Question: I am validating form. It correctly validates all the field but when I enter correct data in text fields then still it does not process the data and return 'everything wrong' whereas I want to it to return 'everything correct'
Here is my js code
'''
var url, container, form,
View = {
init: function () {
container = $('.container');
$(document).on('submit', '#form', View.findView);
},
loadViews: function (view, flag, e) {
e.preventDefault();
var search = $('.search');
if( flag ) {
if ( View.validation.emptyFieldsValidation() == true ) {
console.log('everything correct');
} else {
console.log('everything incorrect');
}
}
return false;
},
validation: {
emptyFieldsValidation: function () {
var inputs, field;
$('#form input').each(function (i, el) {
inputs = $(this);
if ( inputs.val() == '' ) {
inputs.css('border', '1px solid red');
return false;
} else {
inputs.css('border', '1px solid #ccc');
if (inputs.hasClass('from')) {
console.log('from');
if (View.validation.validateAddress(inputs.val())) {
console.log('from correct address');
return true;
}
else {
inputs.css('border', '1px solid red');
console.log('from incorrect address');
//return false;
}
}
if (inputs.hasClass('to')) {
console.log('to');
if (View.validation.validateAddress(inputs.val())) {
console.log('to correct address');
//return true;
}
else {
inputs.css('border', '1px solid red');
console.log('to incorrect address');
//return false;
}
}
if (inputs.hasClass('time')) {
if (View.validation.validateForNumber(inputs.val())) {
console.log('time correct');
//return true;
}
else {
inputs.css('border', '1px solid red');
console.log('time incorrect');
//return false;
}
}
}
});
return false;
},
validateAddress: function (val) {
var streetregex = /^[\w+\s]+\d+,\s*[\s\w]+$/;
if (streetregex.test(val)) return true;
else return false;
},
validateForNumber: function (val) {
if (!isNaN(val)) return true;
else return false;
}
}
};
View.init();
'''
here is my html code
'''
<section class="search">
<form id="form" action="">
<section>
<input type="text" name="from" class="from address" id="addressone" placeholder="From">
</section>
<section>
<input type="text" name="to" class="to address" id="addresstwo" placeholder="To">
</section>
<section>
<label>Time</label>
<input type="text" name="hrs" placeholder="Hours" class="t1 time">
<span>:</span>
<input type="text" name="mins" placeholder="Mins" class="t1 time">
<button class="button">Search</button>
</section>
</form>
</section>
'''
I am getting this output in my console

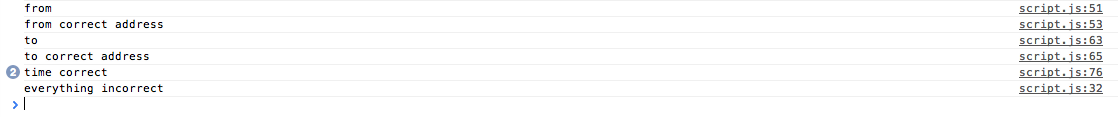
Answer: You seem to miss the fact that your 'emptyFieldsValidation' function will always 'return false', as all the other 'return' statements in its body are actually parts of 'iterator' function. Speaking of the latter, note that 'return false' in '$.each' callback will stop the iteration.
One possible way out of it is replacing all these 'return false' statements in the iterator function with filling the array of validation errors instead. Then (after '$.each' line) you could check for its length (or just do 'return !!errors.length'). For example:
'''
emptyFieldsValidation: function () {
var errors = [];
...
$('#form input').each(function() {
if (! someValidationCheck) {
errors.push(someValidationAttribute);
}
});
...
return !!errors.length;
'''